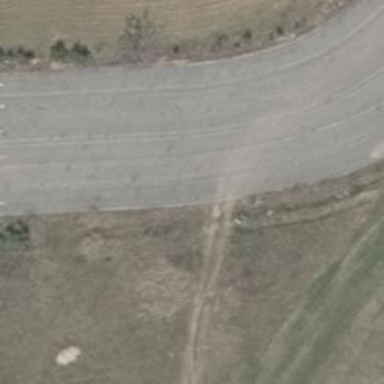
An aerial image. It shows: Grass track with Grade 4 tracktype.